Question: I am trying to get a text string from inside a div on a webpage, but I can't seem to figure out how it is stored in the element.
'''
Set eleval = objIE.Document.getElementsByClassName("outputValue")(0)
Debug.Print (eleval.innerText)
'''
I have tried this and variations thereof, but my string just reads as "".
I mainly need help on how is this type of data is referenced in VBA.
'''
<div class="outputValue">"text data that I want"</div>
'''
Here is a screenshot of the page in question, I cannot give a link since it requires a company login to reach.

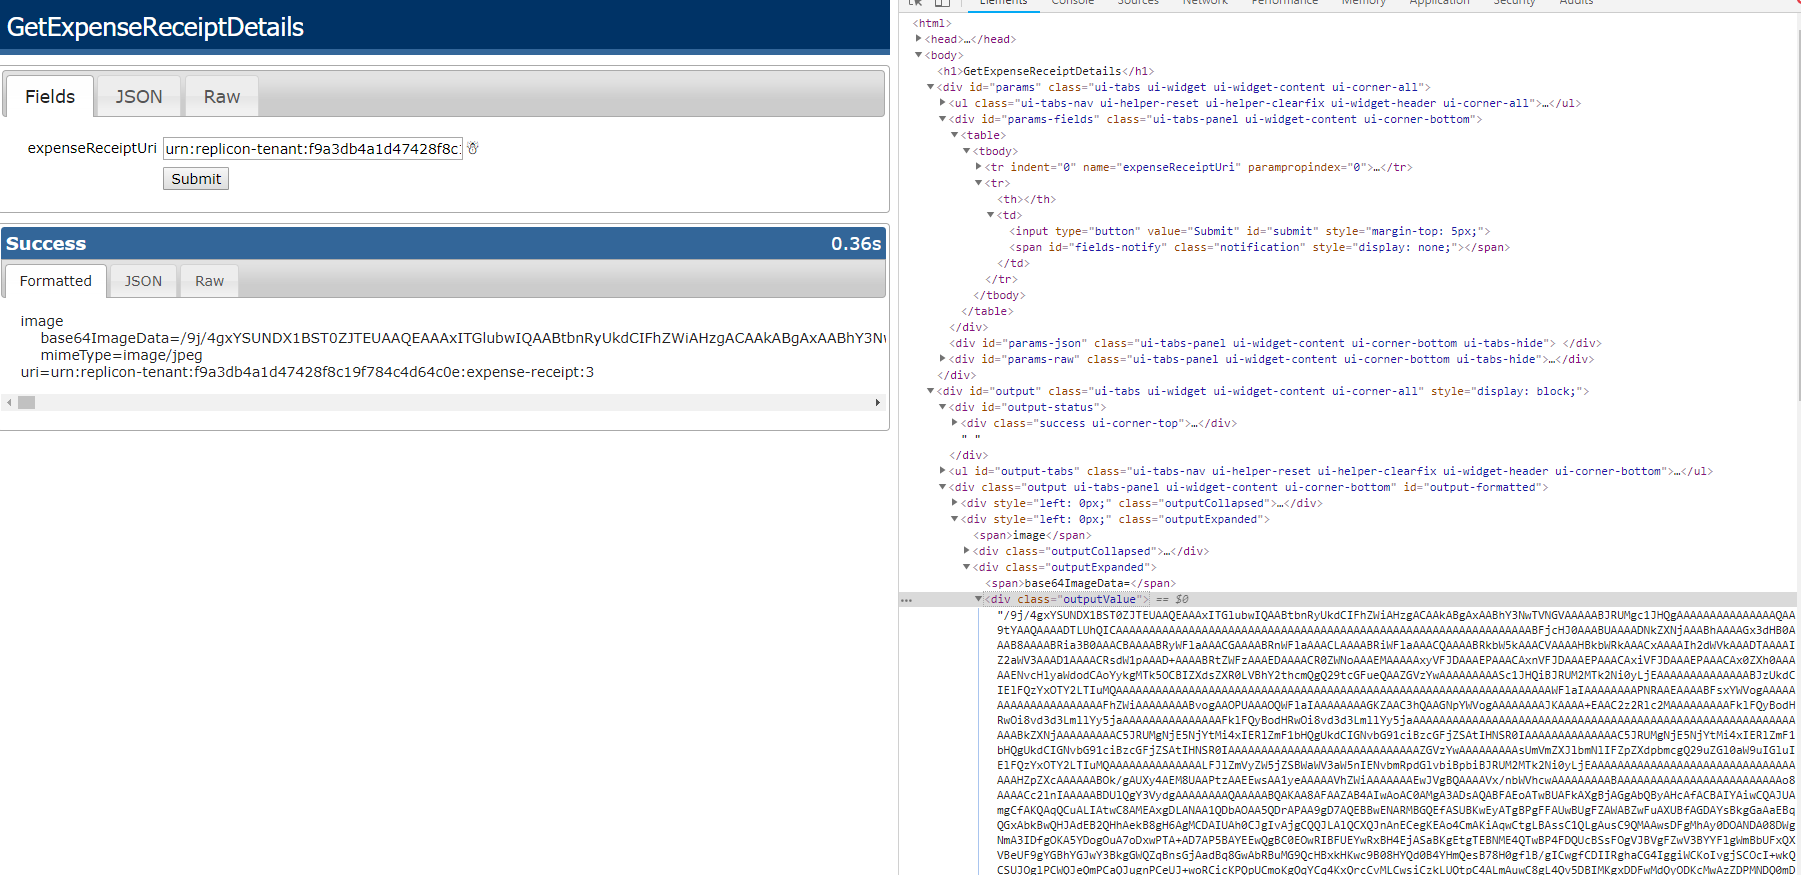
Answer: With '.querySelector' method, make sure page if fully loaded before attempting.
Example delays can be added with 'Application.Wait Now + TimeSerial(h,m,s)'
'''
Set eleval = objIE.Document.querySelector("div[class="outputValue"]")
Debug.Print eleval.innerText
'''
If it is the first of its className on the page you could also use:
'''
Set eleval = objIE.Document.querySelector(".outputValue")
'''
If there is more than one and it is at a later index you can use
'''
Set eleval = objIE.Document.querySelectorAll(".outputValue")
'''
And then access items from the nodeList returned with
'''
Debug.Print eleval.Item(0).innerText 'or replace 0 with the appropriate index.
'''